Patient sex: M
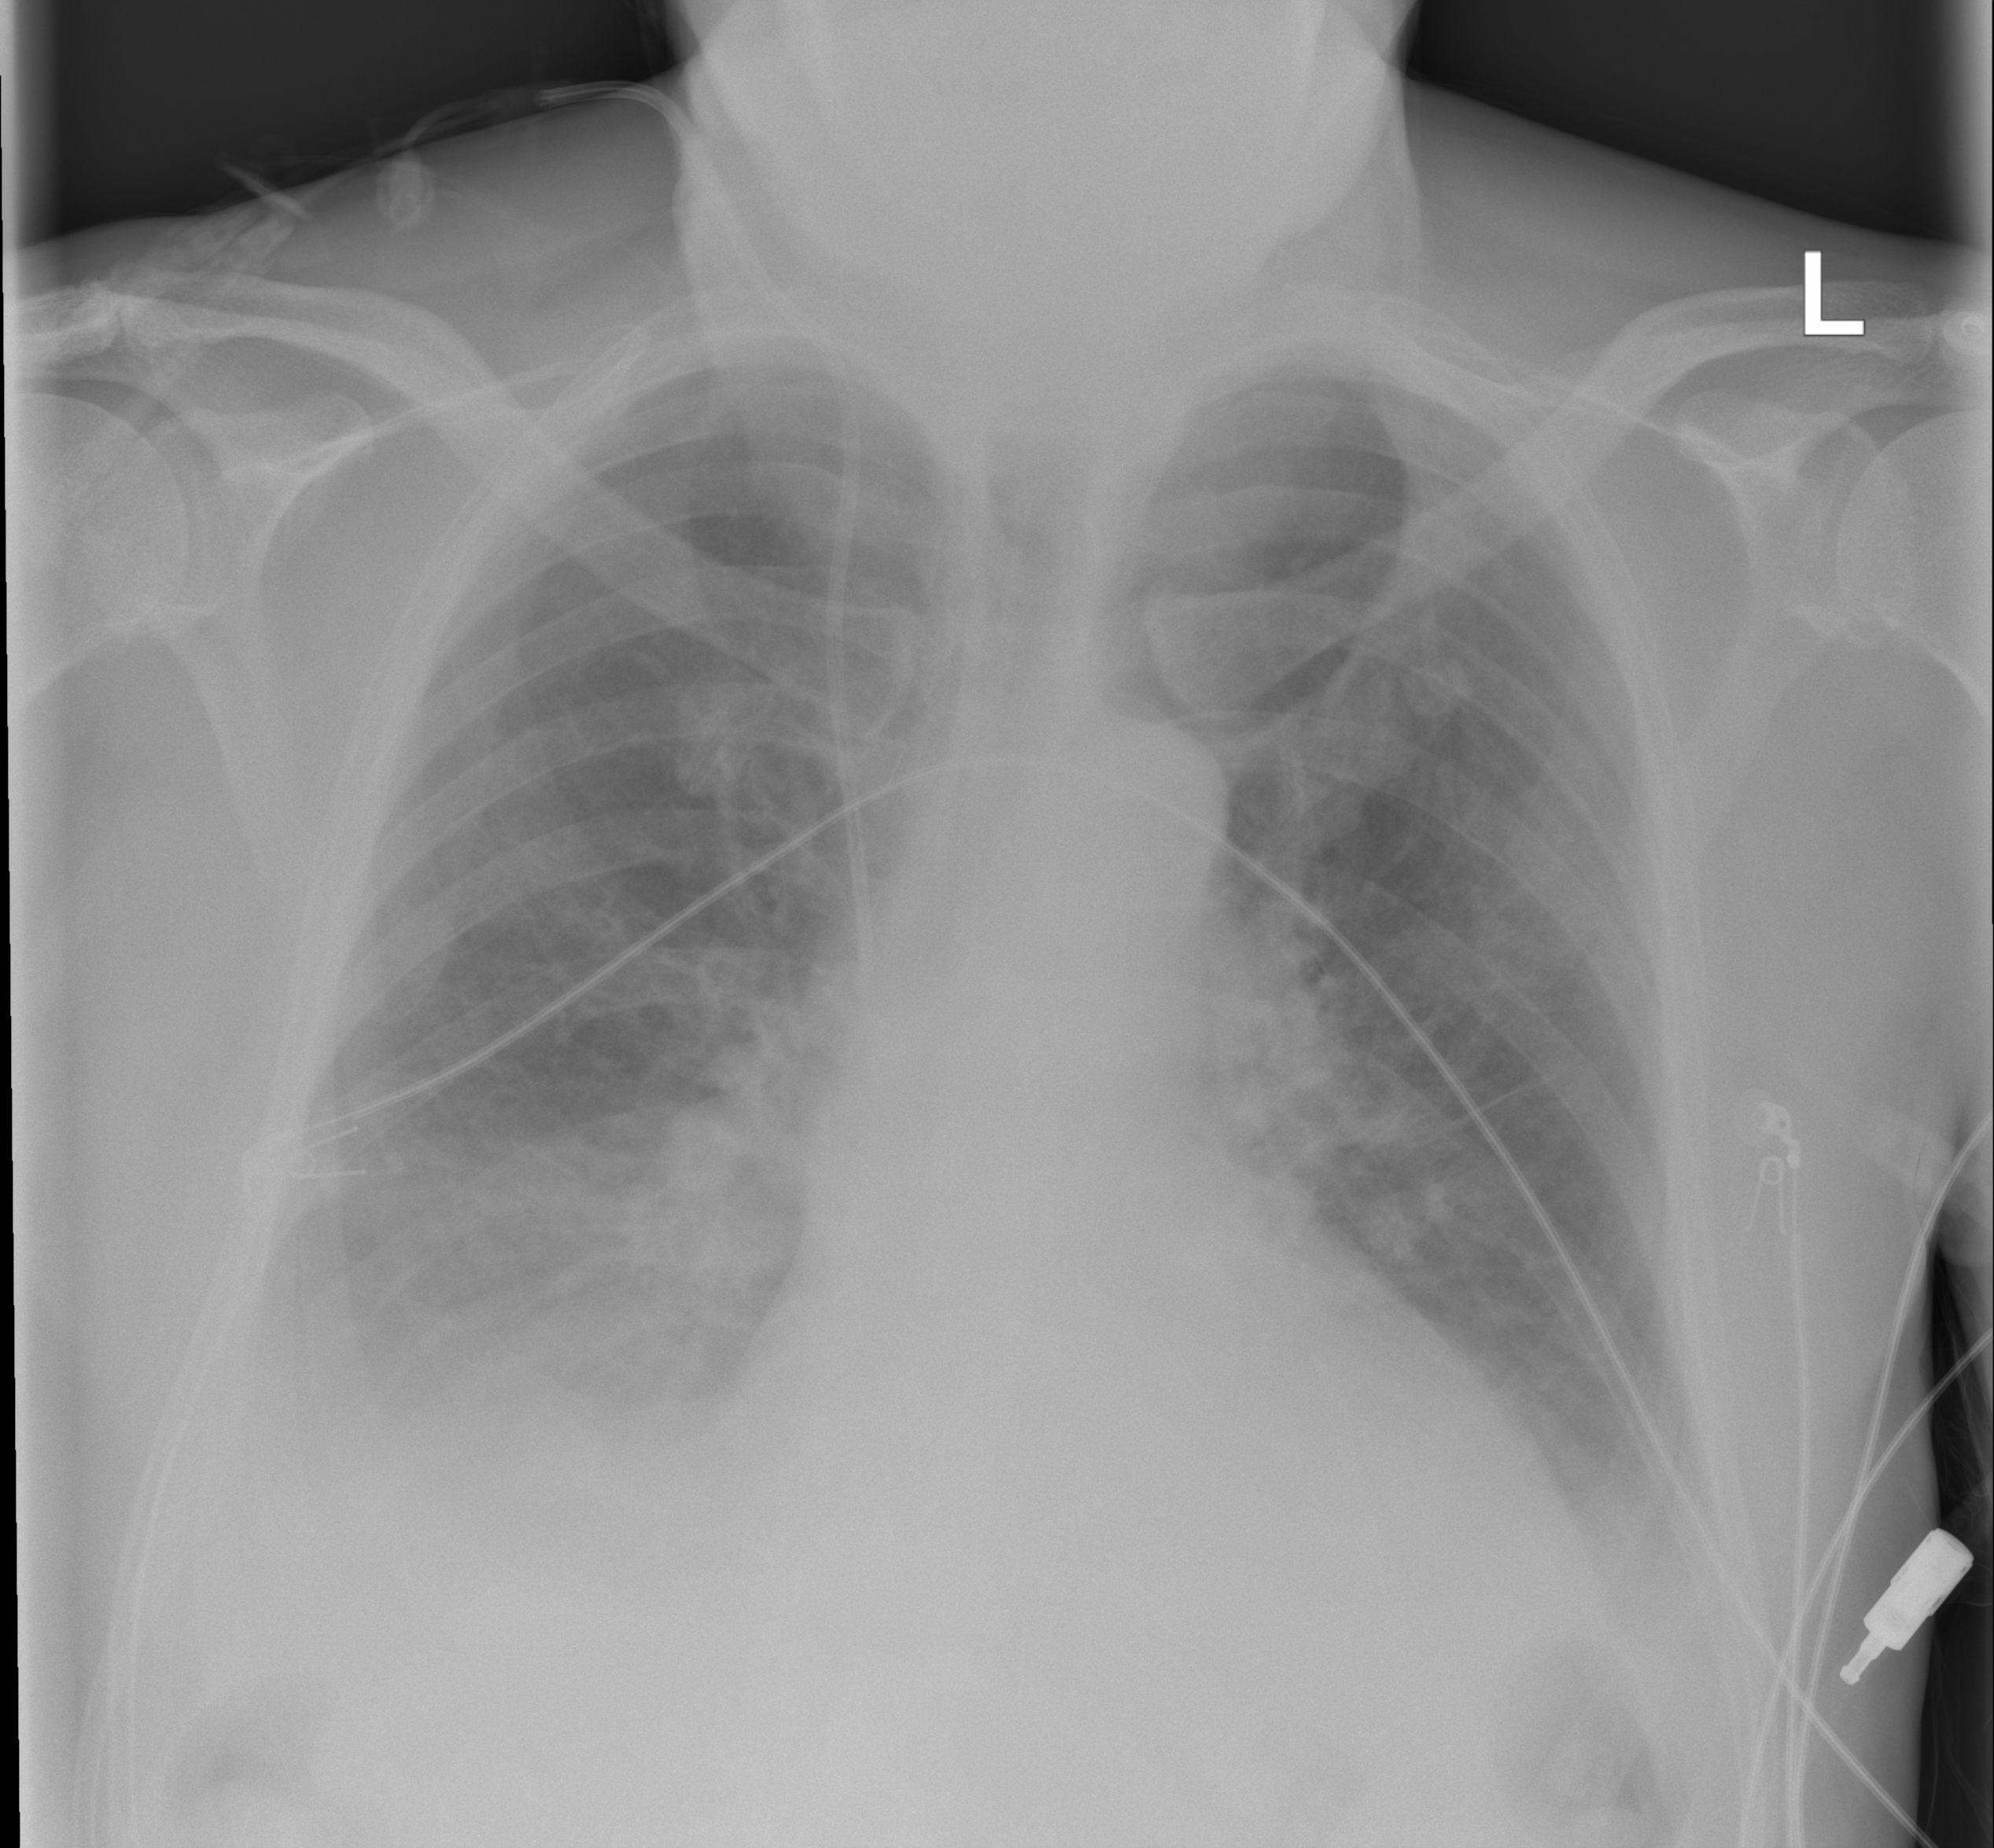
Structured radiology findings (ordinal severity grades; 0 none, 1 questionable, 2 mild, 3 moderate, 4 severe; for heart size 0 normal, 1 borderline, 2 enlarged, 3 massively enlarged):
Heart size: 1
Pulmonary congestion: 0
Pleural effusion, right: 3
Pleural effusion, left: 2
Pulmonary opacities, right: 0
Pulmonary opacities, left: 0
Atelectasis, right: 3
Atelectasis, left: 2